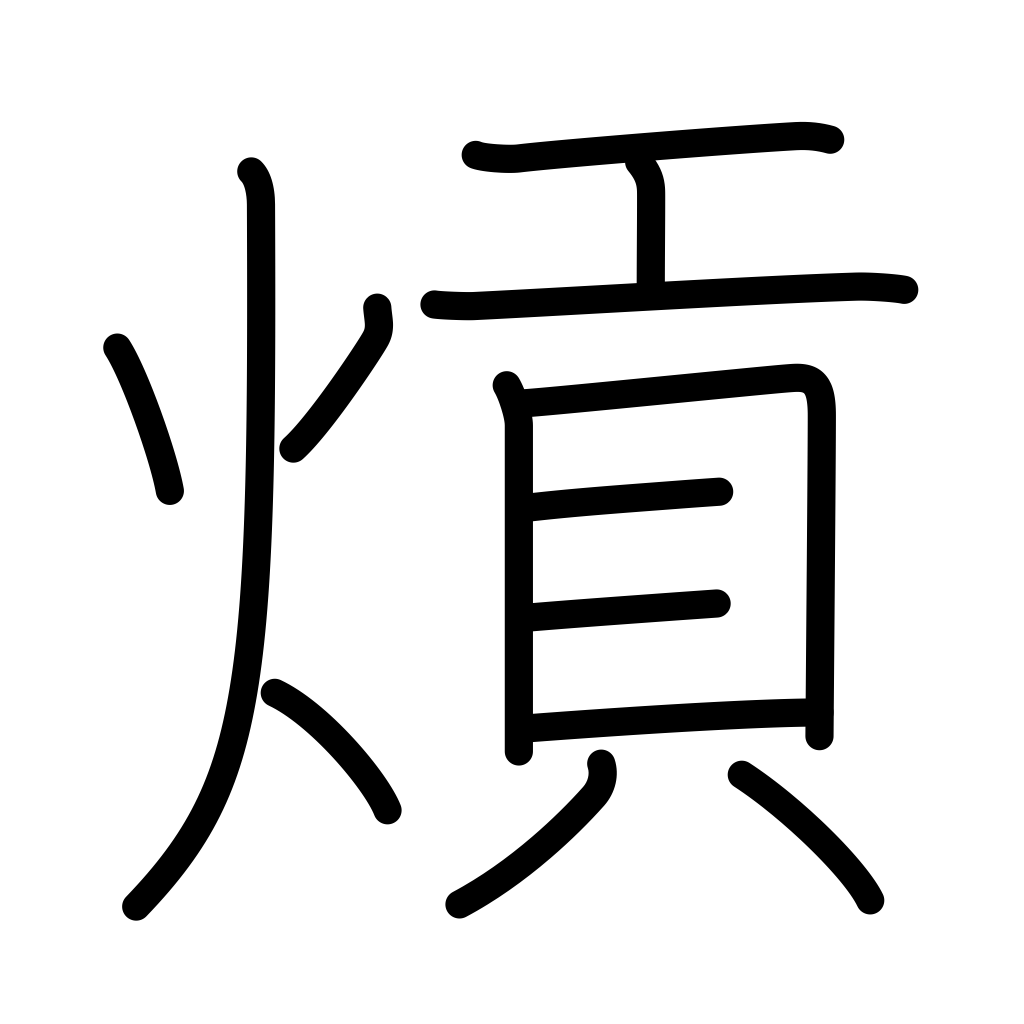
Meaning: cannon